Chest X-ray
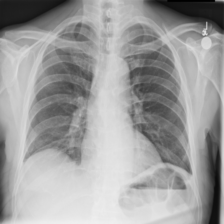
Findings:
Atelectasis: negative
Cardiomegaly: negative
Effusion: negative
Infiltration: negative
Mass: negative
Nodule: negative
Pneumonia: negative
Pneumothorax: negative
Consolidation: negative
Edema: negative
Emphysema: negative
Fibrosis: negative
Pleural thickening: negative
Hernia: negative